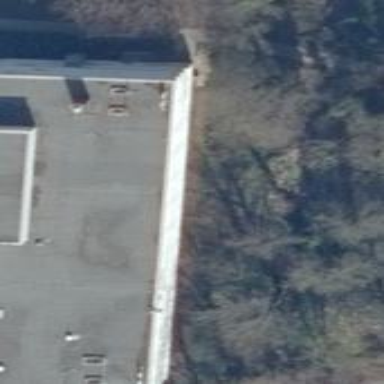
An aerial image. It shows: Service building.